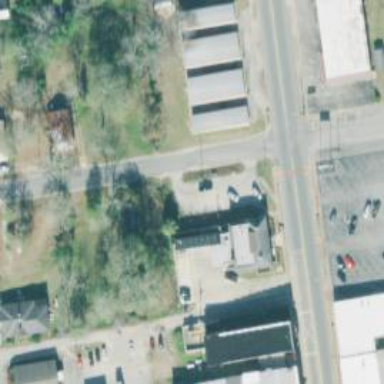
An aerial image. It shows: Post office.